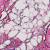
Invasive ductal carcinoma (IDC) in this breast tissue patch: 1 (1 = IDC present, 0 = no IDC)